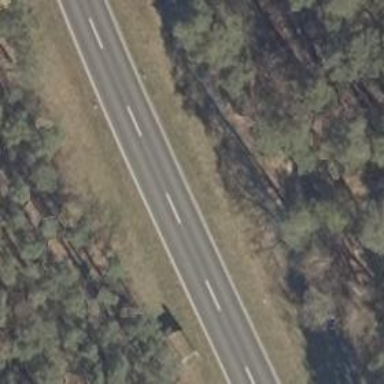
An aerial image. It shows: Secondary road with asphalt surface.